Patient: sex M, age 78
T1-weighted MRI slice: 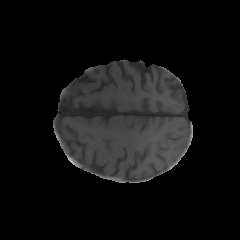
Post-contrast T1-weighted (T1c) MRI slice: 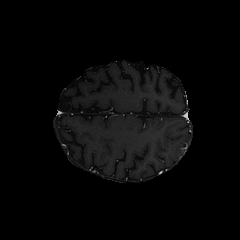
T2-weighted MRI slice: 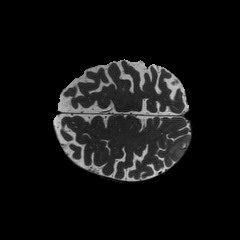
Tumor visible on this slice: yes
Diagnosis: Glioblastoma, IDH-wildtype
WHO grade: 4